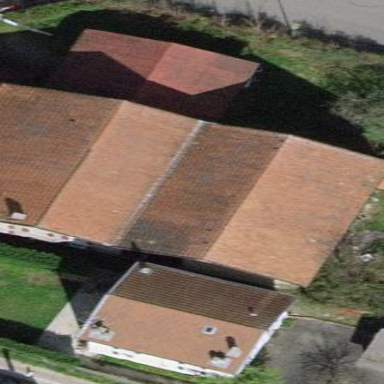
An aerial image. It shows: Farm building.